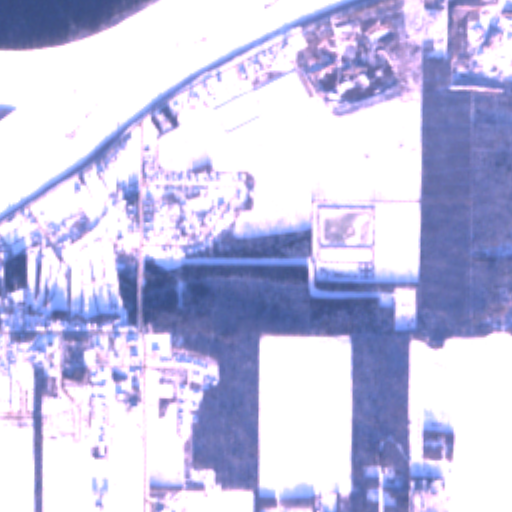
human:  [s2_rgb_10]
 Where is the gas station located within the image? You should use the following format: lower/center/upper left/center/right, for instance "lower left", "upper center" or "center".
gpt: The gas station is located in the lower left of the image.
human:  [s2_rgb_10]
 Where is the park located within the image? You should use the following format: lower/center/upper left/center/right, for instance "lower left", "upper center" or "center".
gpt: The park is located in the upper left of the image.
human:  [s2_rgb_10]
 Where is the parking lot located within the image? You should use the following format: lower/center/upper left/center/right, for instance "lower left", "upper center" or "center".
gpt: There is no parking lot in the image.